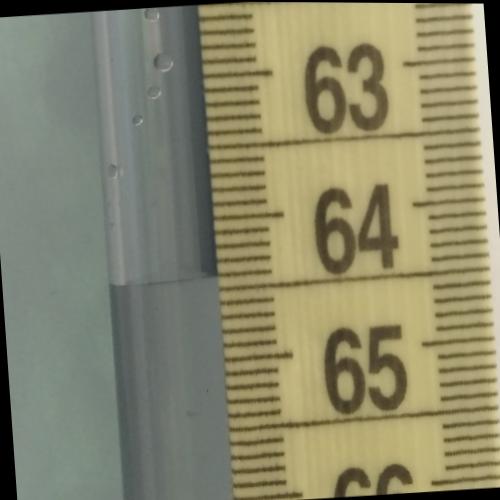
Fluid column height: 64.4 cm